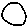
Label: circle